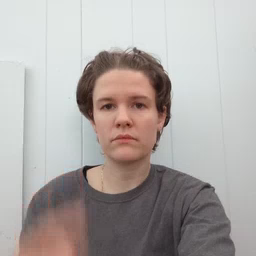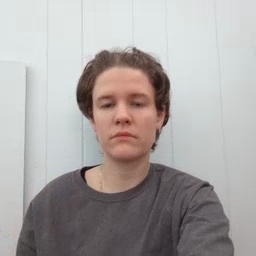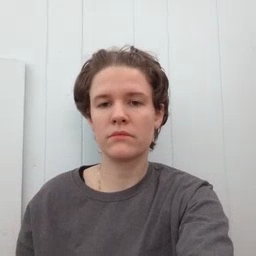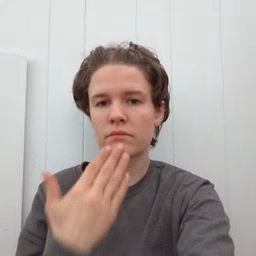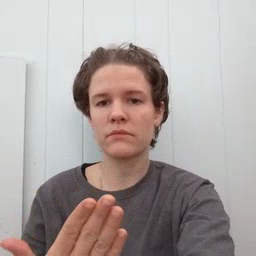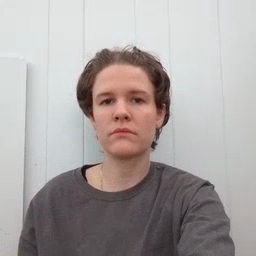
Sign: thankyou